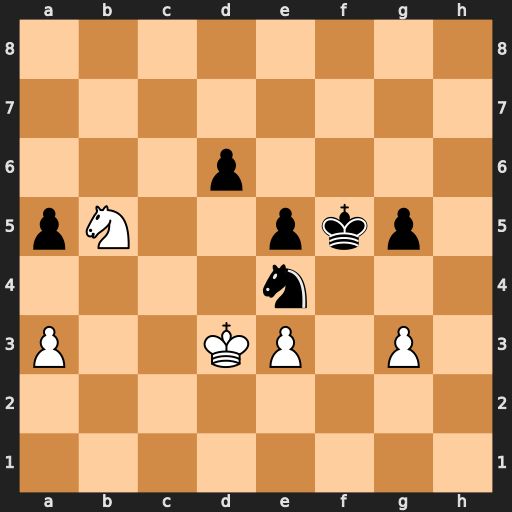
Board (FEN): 8/8/3p4/pN2pkp1/4n3/P2KP1P1/8/8
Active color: w
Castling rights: -
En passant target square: -
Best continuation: g4+ Kxg4 Kxe4